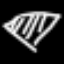
Label: diamond